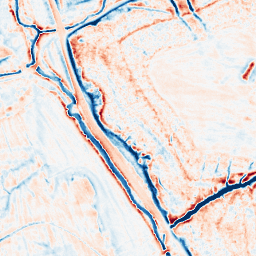
Category: edge_preserving
Decomposition family: anisotropic_diffusion
Decomposition parameters: iterations: 50
kappa: 100
gamma: 0.1
Upsampling method: cubic_mitchell
Upsampling parameters: scale: 8
Upsampling scale: 8